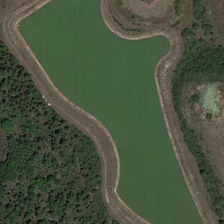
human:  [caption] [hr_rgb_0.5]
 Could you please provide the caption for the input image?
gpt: many green tree are near a irregular pond .

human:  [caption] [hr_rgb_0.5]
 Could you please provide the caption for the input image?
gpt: many green tree are near a irregular pond .

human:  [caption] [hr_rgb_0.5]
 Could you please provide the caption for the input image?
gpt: many green tree are near a irregular pond .

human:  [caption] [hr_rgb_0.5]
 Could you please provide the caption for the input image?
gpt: many green tree are near a irregular pond .

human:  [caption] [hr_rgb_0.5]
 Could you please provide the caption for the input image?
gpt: many green tree are near a irregular pond .